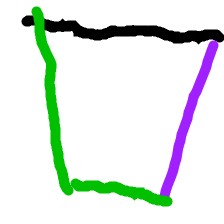
Shape: trapezoid